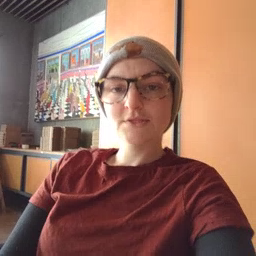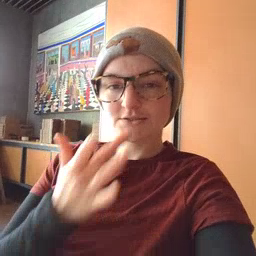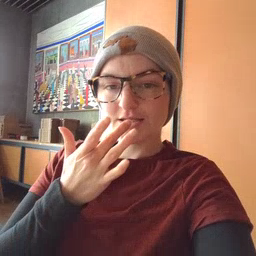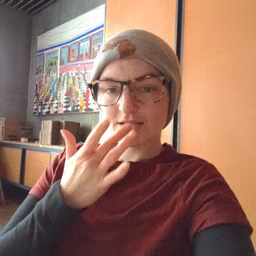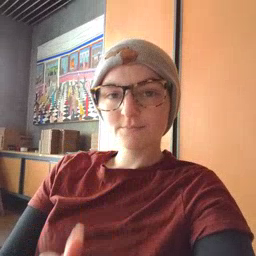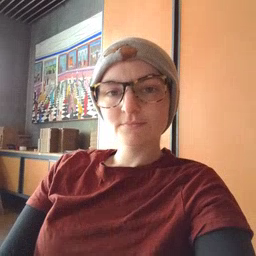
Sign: taste